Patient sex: M
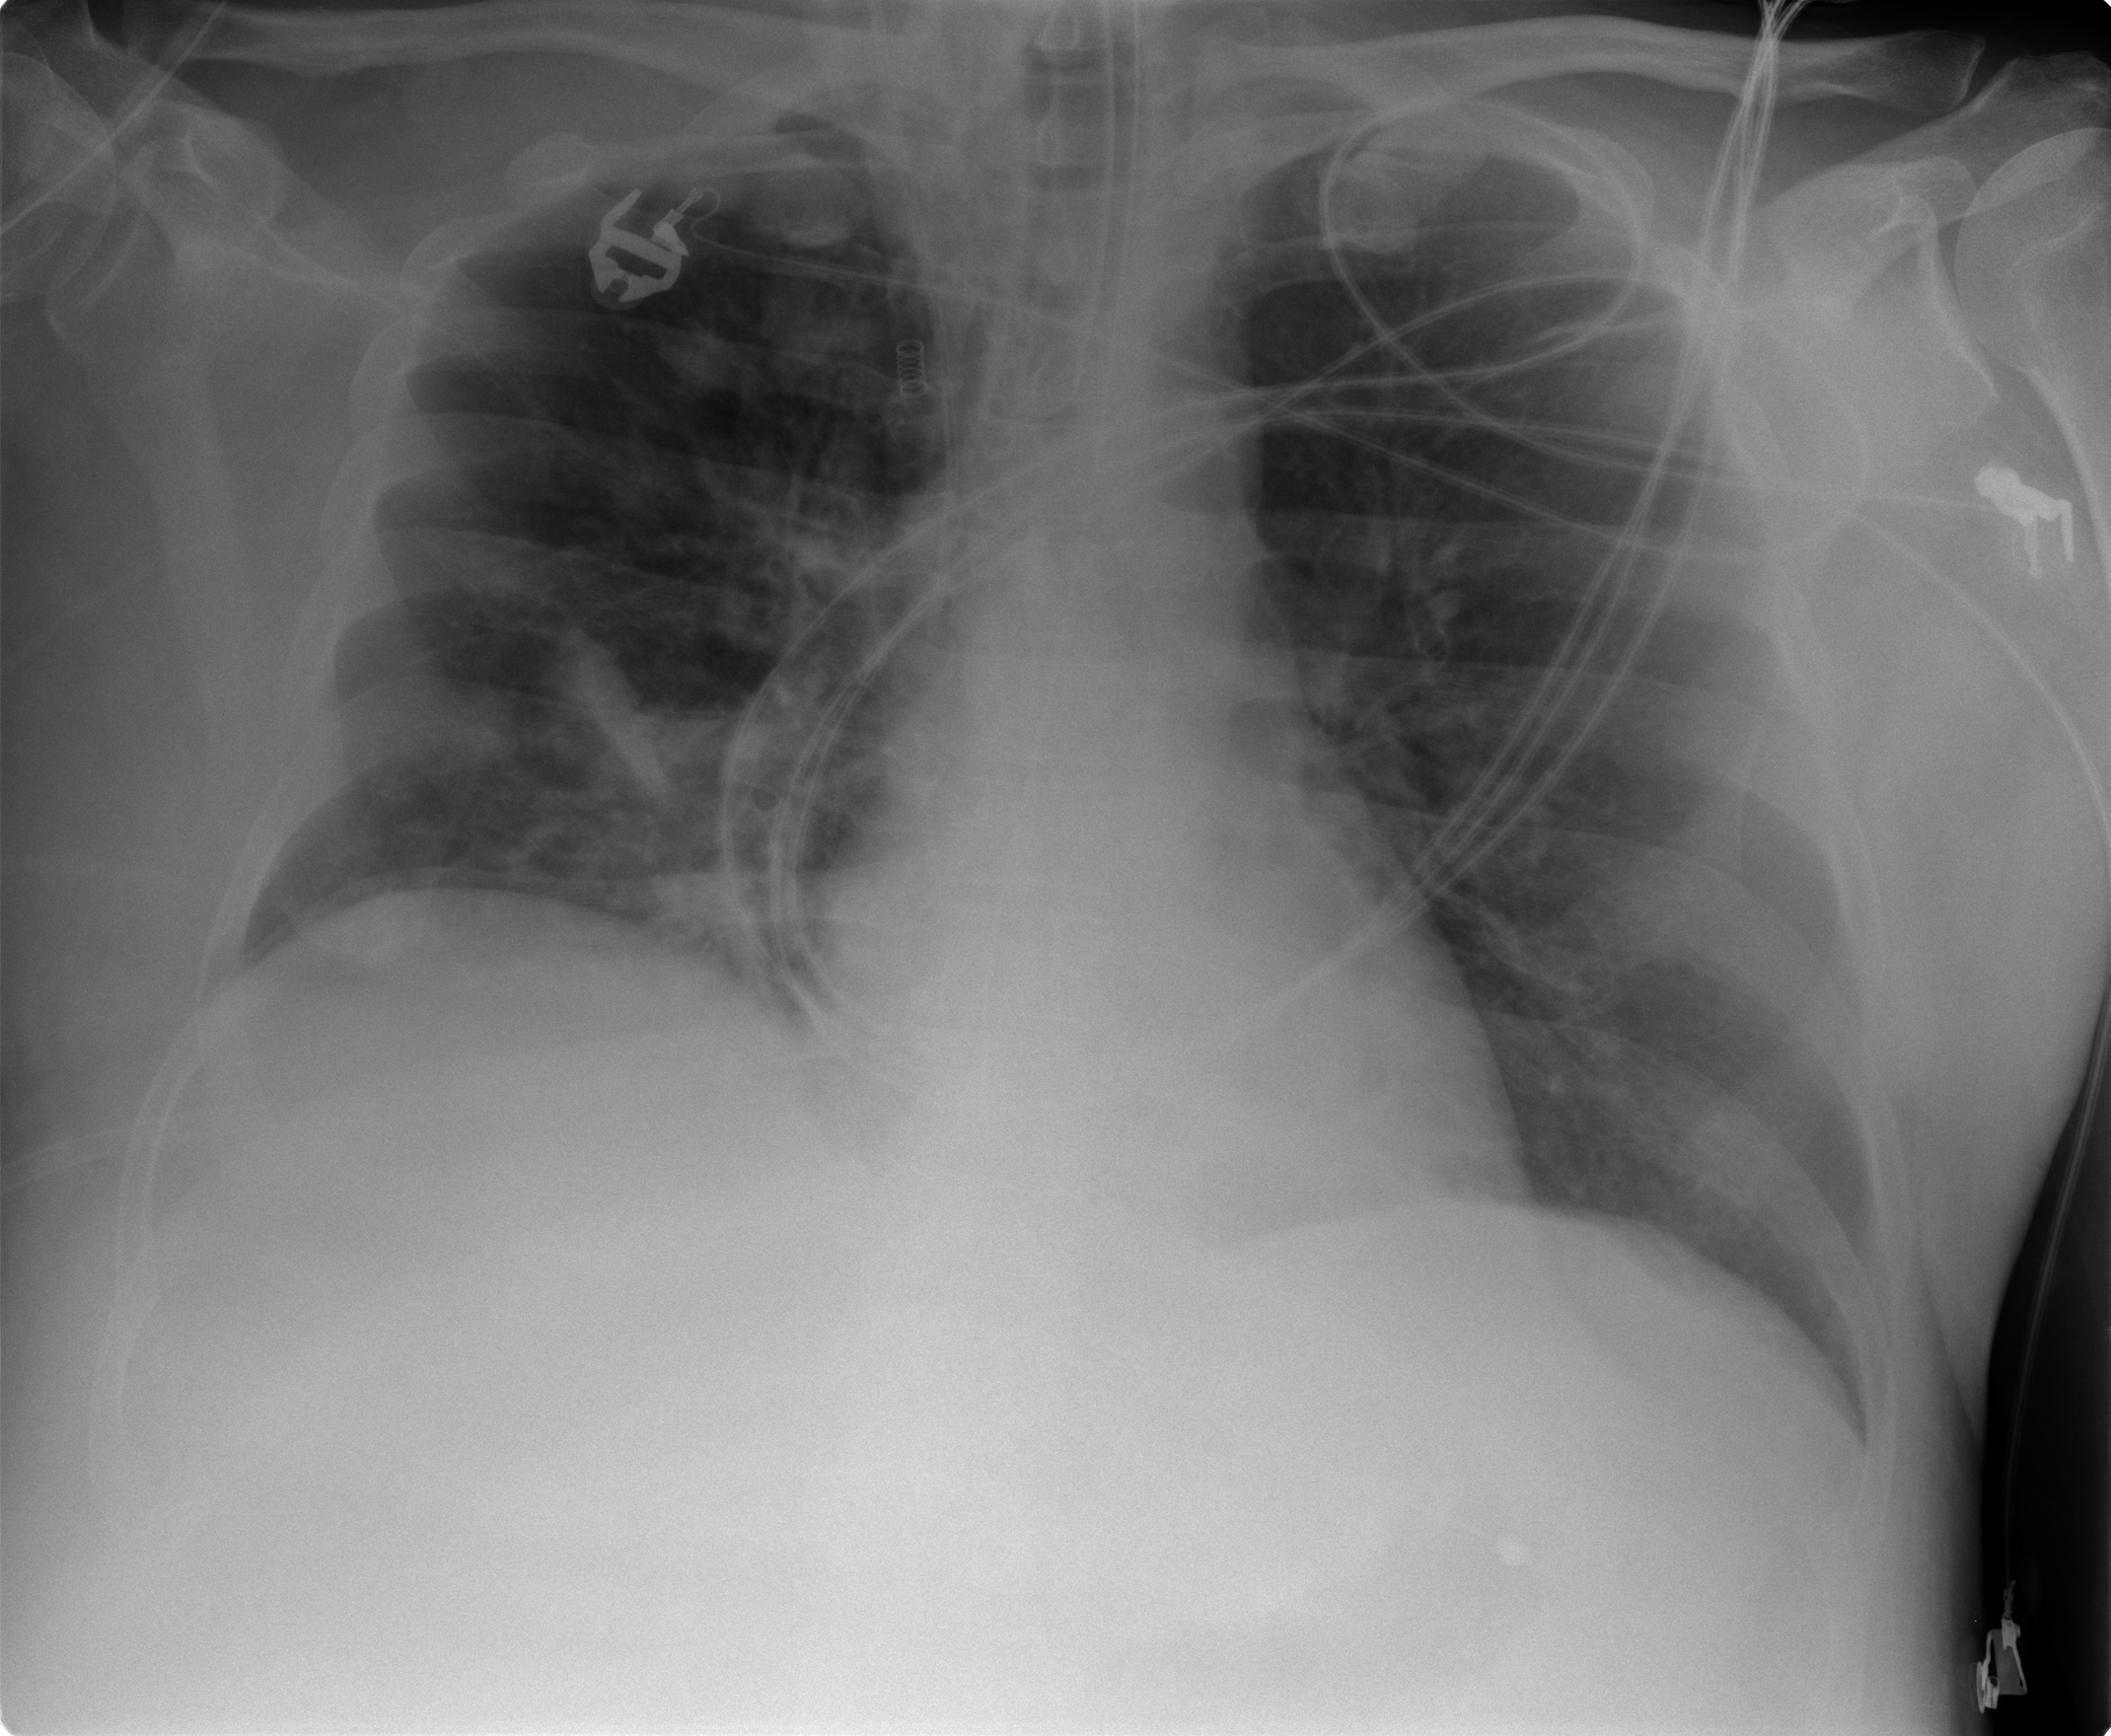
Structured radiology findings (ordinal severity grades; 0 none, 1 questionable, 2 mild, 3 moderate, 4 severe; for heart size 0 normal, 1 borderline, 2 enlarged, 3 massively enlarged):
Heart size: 0
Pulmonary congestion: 0
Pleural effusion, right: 0
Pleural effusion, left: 1
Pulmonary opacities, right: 3
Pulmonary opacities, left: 2
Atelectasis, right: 2
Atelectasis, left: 2